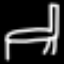
Label: bed